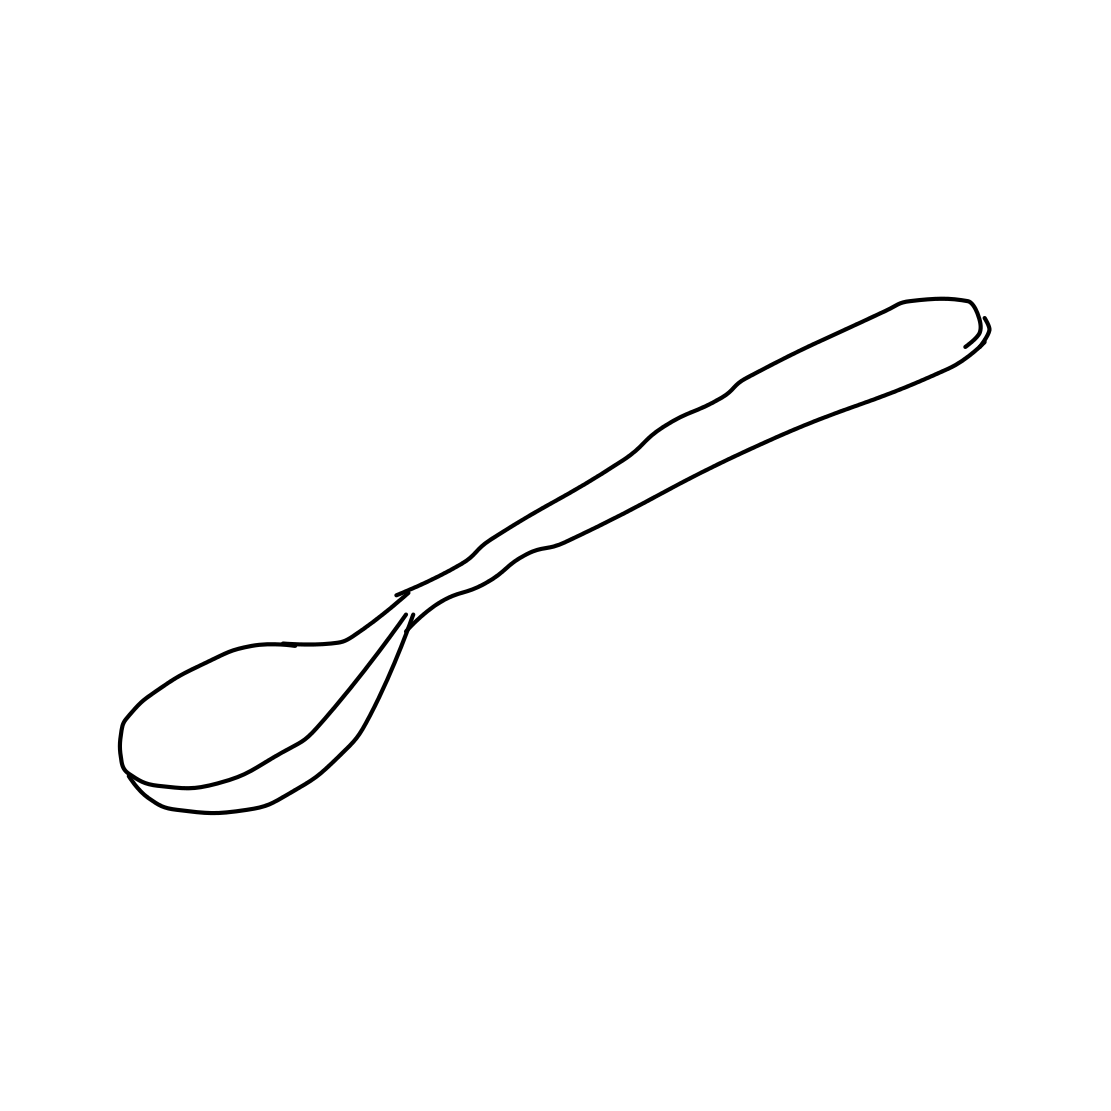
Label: spoon